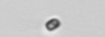
Label: nanoplankton_mix